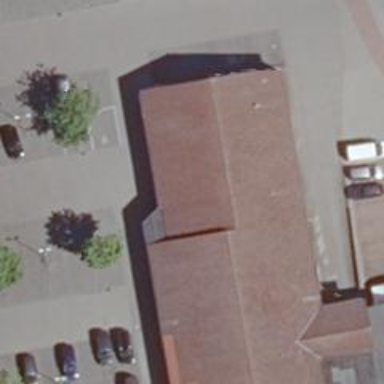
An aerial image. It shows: Parking aisle designated as service road.